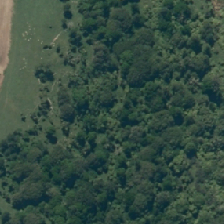
Land cover: indigenous_forest